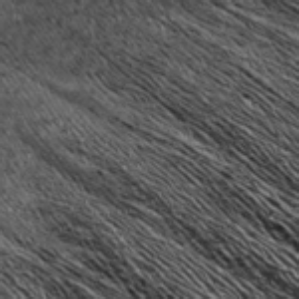
Label: frost